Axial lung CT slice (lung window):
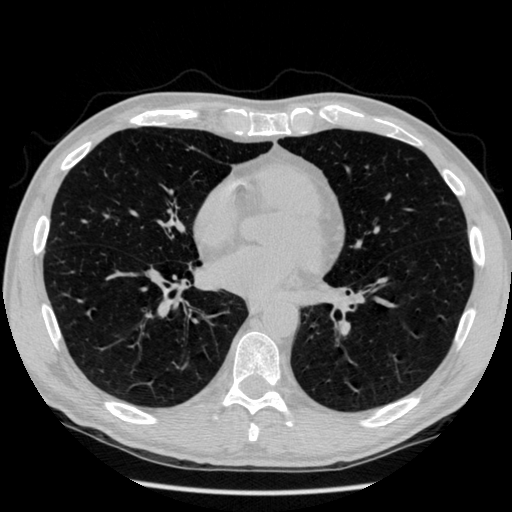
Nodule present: no